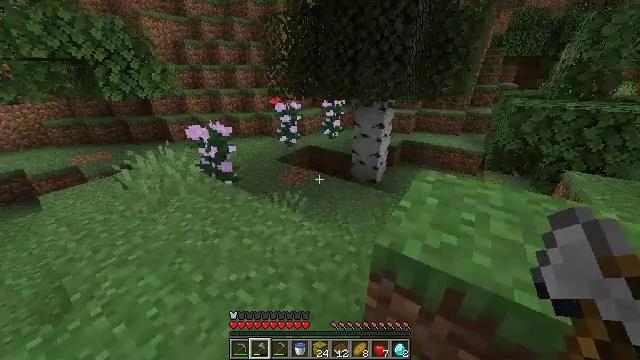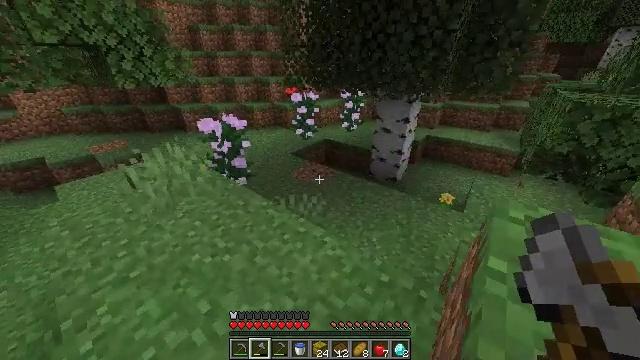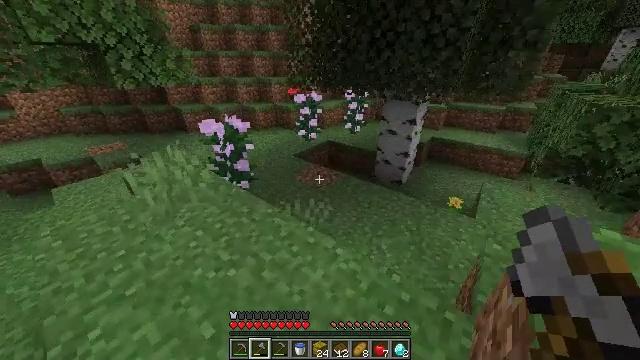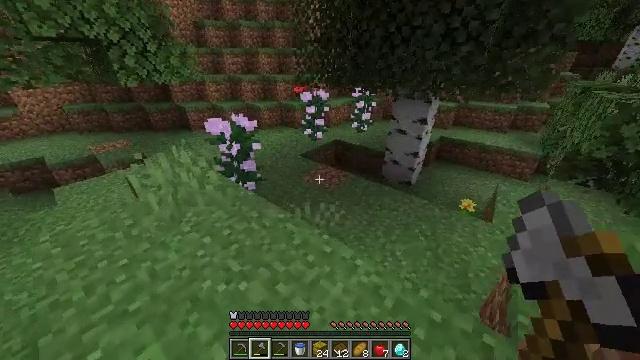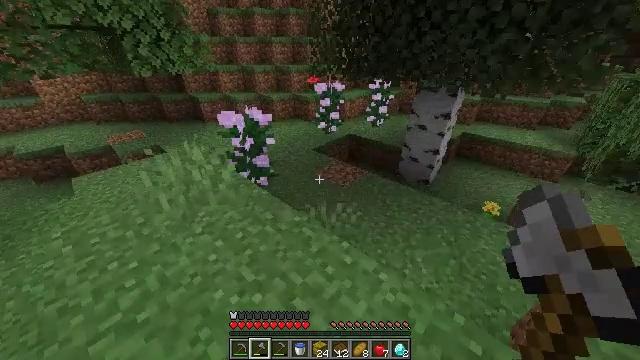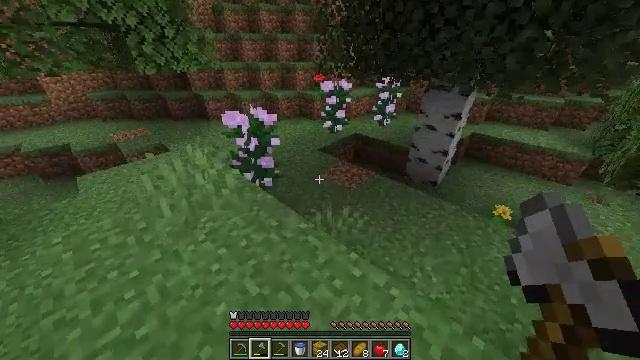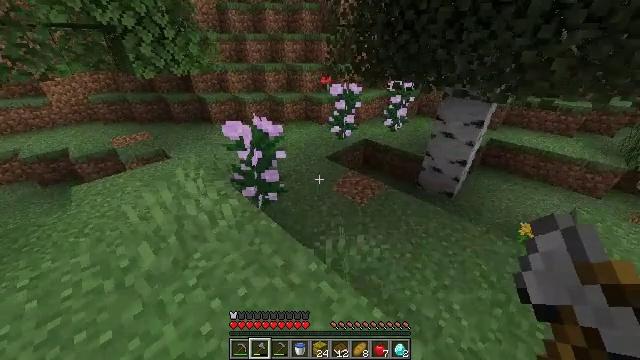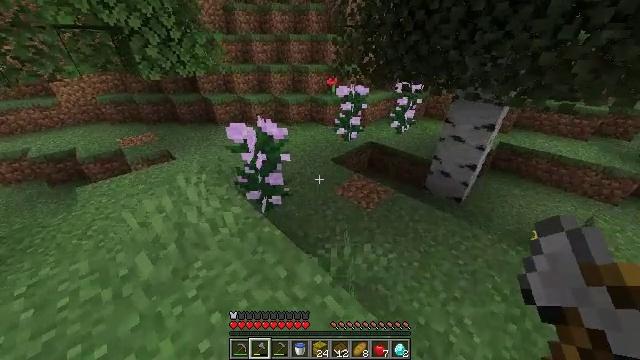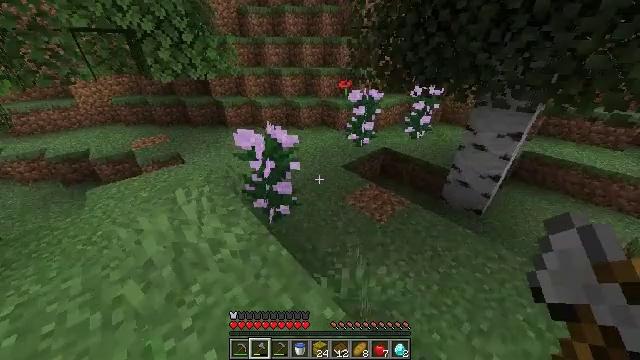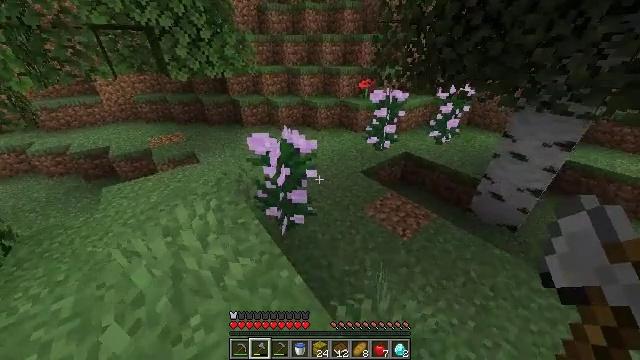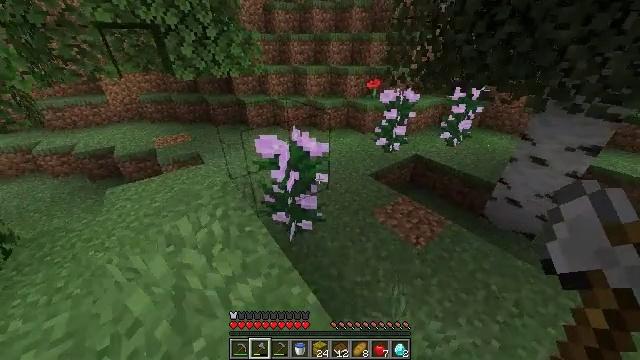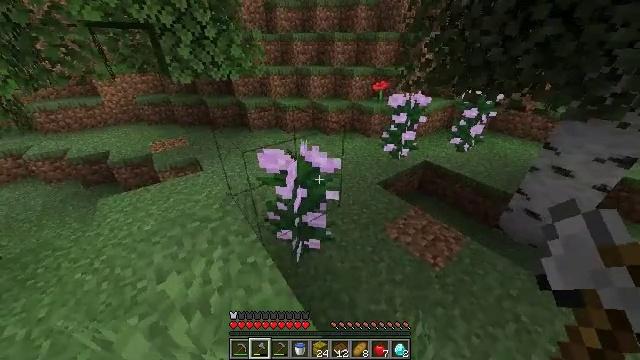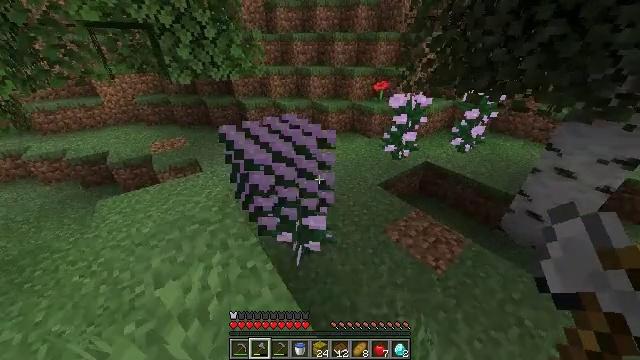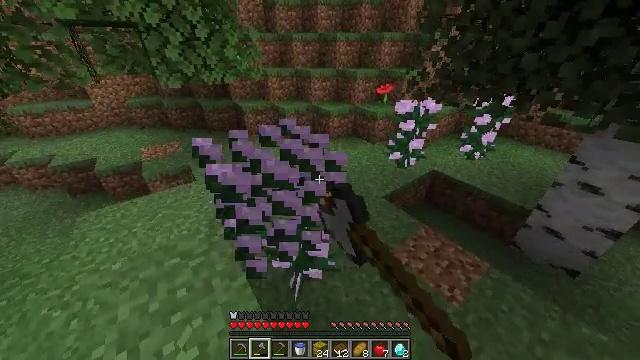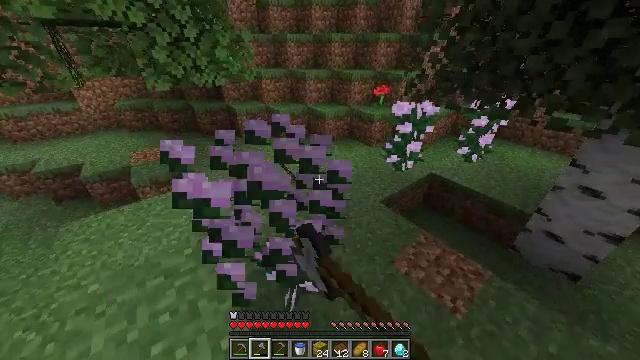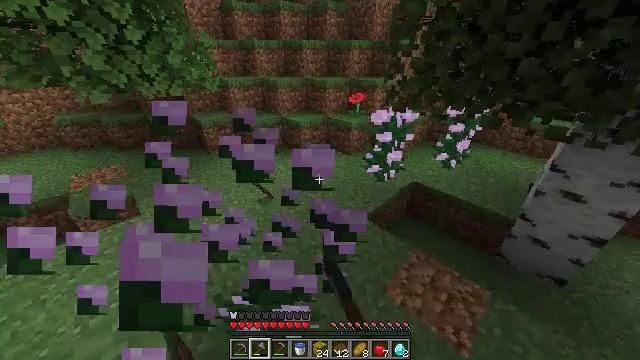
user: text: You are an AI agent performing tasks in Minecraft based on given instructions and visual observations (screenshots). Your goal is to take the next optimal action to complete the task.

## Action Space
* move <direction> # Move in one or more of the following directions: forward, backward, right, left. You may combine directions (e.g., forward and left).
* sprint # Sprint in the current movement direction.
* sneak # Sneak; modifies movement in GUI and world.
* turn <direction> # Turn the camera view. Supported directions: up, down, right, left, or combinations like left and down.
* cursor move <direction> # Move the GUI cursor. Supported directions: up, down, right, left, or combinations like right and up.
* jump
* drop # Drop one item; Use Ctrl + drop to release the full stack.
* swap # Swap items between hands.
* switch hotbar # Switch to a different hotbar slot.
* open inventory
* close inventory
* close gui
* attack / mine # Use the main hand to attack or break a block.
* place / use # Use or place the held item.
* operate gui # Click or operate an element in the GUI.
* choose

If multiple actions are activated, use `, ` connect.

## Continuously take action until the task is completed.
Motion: motion action
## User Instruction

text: Harvest the peony for decoration.
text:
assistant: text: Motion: move forward and move left, sprint, turn left and down
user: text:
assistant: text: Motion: move forward and move left, sprint
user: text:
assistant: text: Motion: move forward and move left, sprint
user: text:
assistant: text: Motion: move forward, sprint, turn left and down
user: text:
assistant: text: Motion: move forward, sprint, turn left
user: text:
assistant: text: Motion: move forward, sprint, turn left
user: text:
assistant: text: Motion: move forward, sprint, turn left
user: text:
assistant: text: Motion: move forward, sprint, turn left
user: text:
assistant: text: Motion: move forward and move left, sprint, turn left
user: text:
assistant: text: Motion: move forward and move left, sprint, turn left
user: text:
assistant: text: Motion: move forward, sprint
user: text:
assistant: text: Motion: move forward, sprint, attack / mine
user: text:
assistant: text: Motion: move forward, sprint, attack / mine
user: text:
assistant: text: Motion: move forward, sprint, turn right, attack / mine
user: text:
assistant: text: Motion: move forward, sprint, turn right and up
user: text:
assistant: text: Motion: move forward, sprint, turn right and up
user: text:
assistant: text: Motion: move forward, sprint, turn right and up
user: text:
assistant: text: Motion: move forward, sprint, turn right and up
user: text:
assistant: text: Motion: move forward and move left, sprint
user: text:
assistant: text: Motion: move forward and move left, sprint
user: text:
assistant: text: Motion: move forward and move left, sprint, turn up
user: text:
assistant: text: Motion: move forward, sprint
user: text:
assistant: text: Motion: move forward, sprint, attack / mine
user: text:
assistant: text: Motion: move forward, sprint, attack / mine
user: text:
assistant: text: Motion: move forward, sprint, turn right and up, attack / mine
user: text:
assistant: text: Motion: move forward, sprint, turn right
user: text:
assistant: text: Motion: move forward and move left, sprint, turn right
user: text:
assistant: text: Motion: sprint